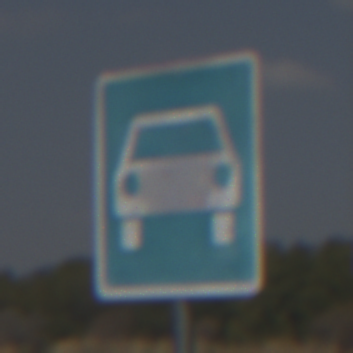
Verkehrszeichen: Kraftfahrstrasse
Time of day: MorningAfternoon
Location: Outdoor (Nature)
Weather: PartlyCloudy
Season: NotSpecified
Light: Natural